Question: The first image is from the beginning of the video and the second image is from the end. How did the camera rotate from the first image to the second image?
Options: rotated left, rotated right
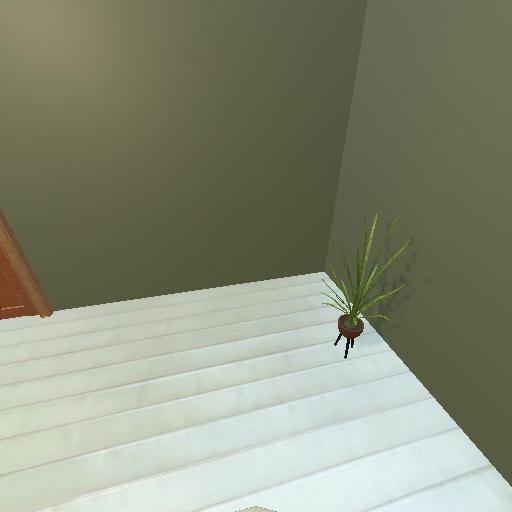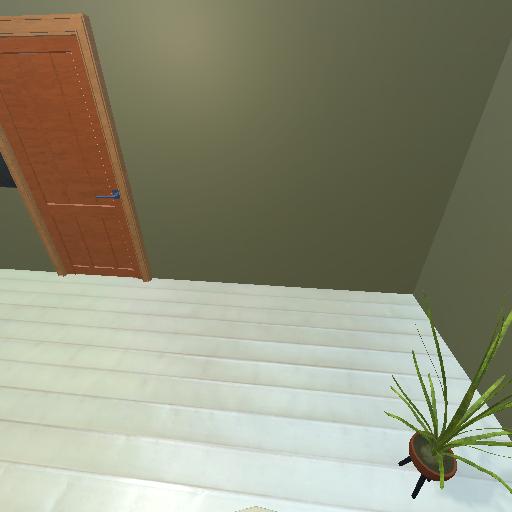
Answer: rotated left